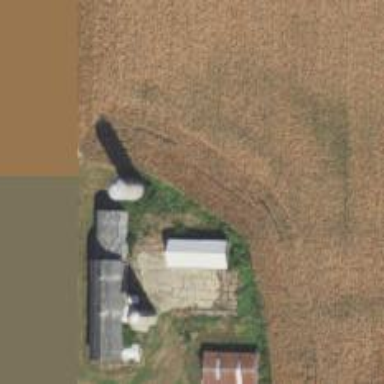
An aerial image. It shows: Silo.